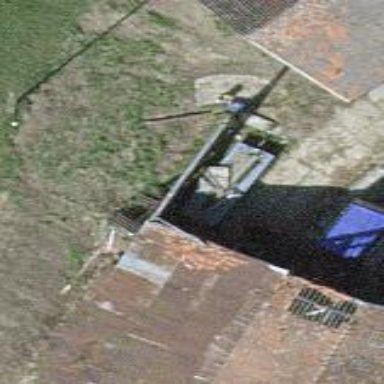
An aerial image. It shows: Shed building.